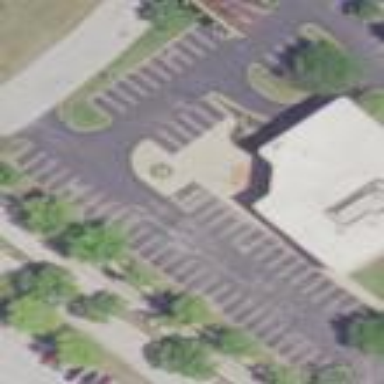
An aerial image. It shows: Parking area with surface.